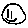
Label: smiley face